Question: how to have 2 columns with hyperlinks perfectly aligned? This is what I have, for sure it is not the correct way to proceed
'''
<asp:HyperLink ID="Roxanne_RO_Monthly_Profitability" runat="server" Target="_CrystalReports" Style="margin-left: 200px" NavigateUrl="~/CrystalReports.aspx">3- Roxanne R/O Monthly Profitability</asp:HyperLink>
<asp:HyperLink ID="Roxanne_02_Special_Accounts" runat="server" Target="_CrystalReports" Style="margin-left: 280px" NavigateUrl="~/CrystalReports.aspx">4- Roxanne 02 Special Accounts</asp:HyperLink>
<br /><br />
<asp:HyperLink ID="Sales_Where_Work_Orders" runat="server" Target="_CrystalReports" Style="margin-left: 200px" NavigateUrl="~/CrystalReports.aspx">5- Sales where Work Orders = 0 - Christina / Roxanne</asp:HyperLink>
<asp:HyperLink ID="Sun_GL_Site" runat="server" Target="_CrystalReports" Style="margin-left: 160px" NavigateUrl="~/CrystalReports.aspx">6- Sun GL Detail - Site Level - Part 1</asp:HyperLink>
'''
result (4 and 6 are not aligned correctly)

Thank you
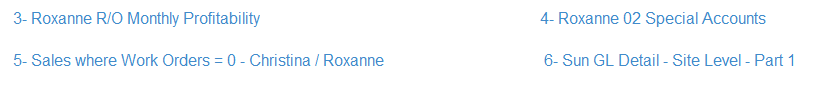
Answer: Try using a table?
'''
<table>
<tr>
<td>
<asp:HyperLink ID="Roxanne_RO_Monthly_Profitability" runat="server" Target="_CrystalReports" Style="margin-left: 200px" NavigateUrl="~/CrystalReports.aspx">3- Roxanne R/O Monthly Profitability</asp:HyperLink>
</td>
<td>
<asp:HyperLink ID="Roxanne_02_Special_Accounts" runat="server" Target="_CrystalReports" Style="margin-left: 280px" NavigateUrl="~/CrystalReports.aspx">4- Roxanne 02 Special Accounts</asp:HyperLink>
</td>
</tr>
<tr>
<td>
<asp:HyperLink ID="Sales_Where_Work_Orders" runat="server" Target="_CrystalReports" Style="margin-left: 200px" NavigateUrl="~/CrystalReports.aspx">5- Sales where Work Orders = 0 - Christina / Roxanne</asp:HyperLink>
</td>
<td>
<asp:HyperLink ID="Sun_GL_Site" runat="server" Target="_CrystalReports" Style="margin-left: 160px" NavigateUrl="~/CrystalReports.aspx">6- Sun GL Detail - Site Level - Part 1</asp:HyperLink>
</td>
</tr>
</table>
'''